Field crop: tomato
Growth stage: 2
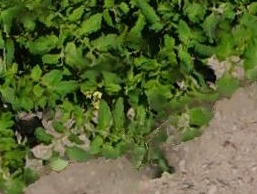
Species: tomato